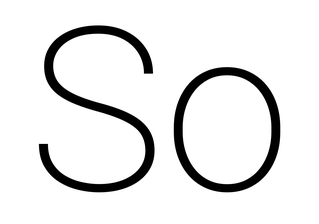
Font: Roboto_ExtraLight